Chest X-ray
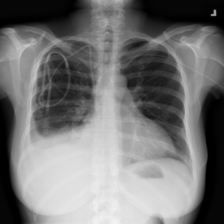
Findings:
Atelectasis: positive
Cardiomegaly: positive
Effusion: positive
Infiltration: positive
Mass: negative
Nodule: negative
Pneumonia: negative
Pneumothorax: negative
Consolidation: negative
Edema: negative
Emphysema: negative
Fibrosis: negative
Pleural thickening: negative
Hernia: negative